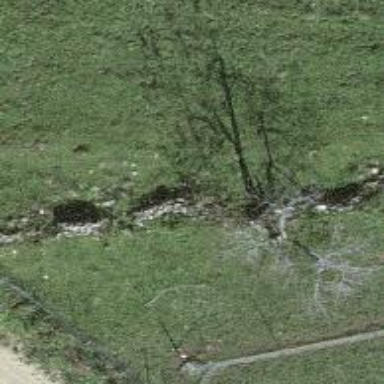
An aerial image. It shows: Wall barrier.